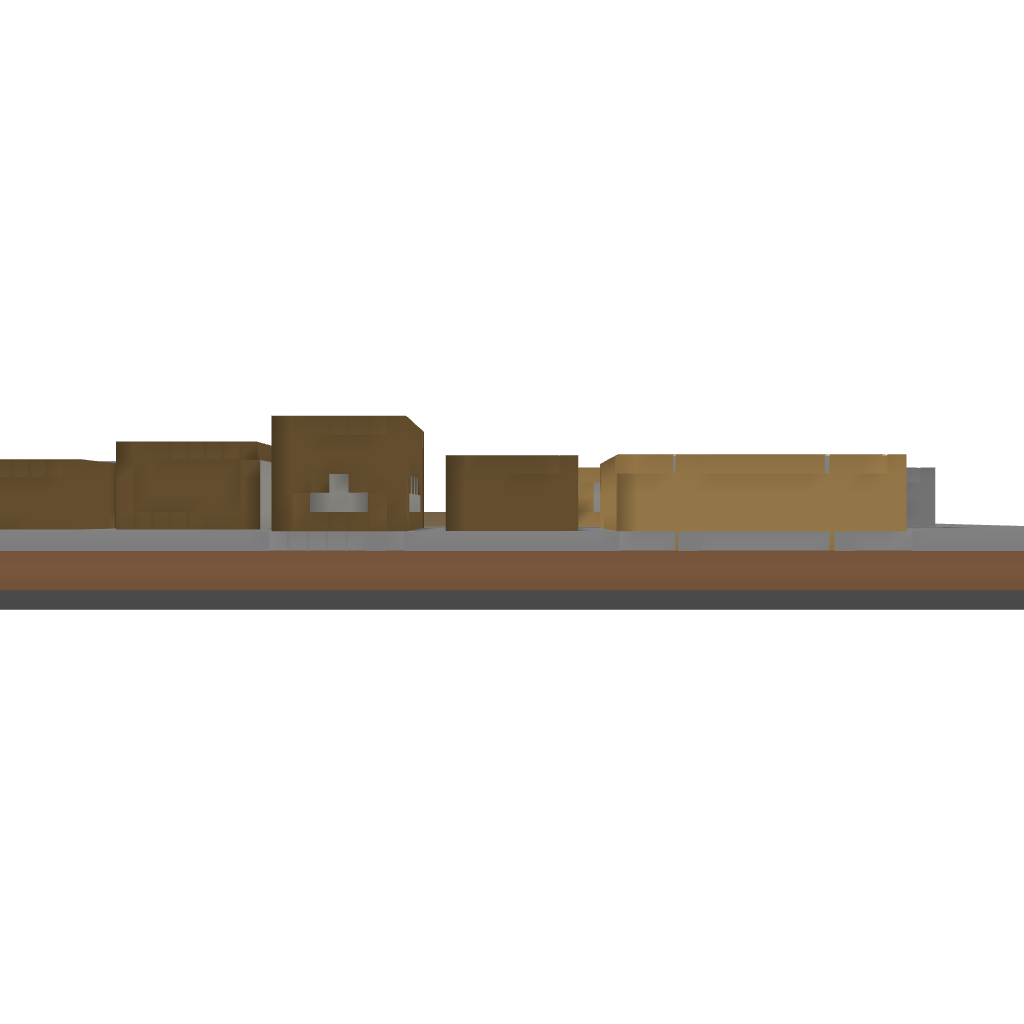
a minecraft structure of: A medium town